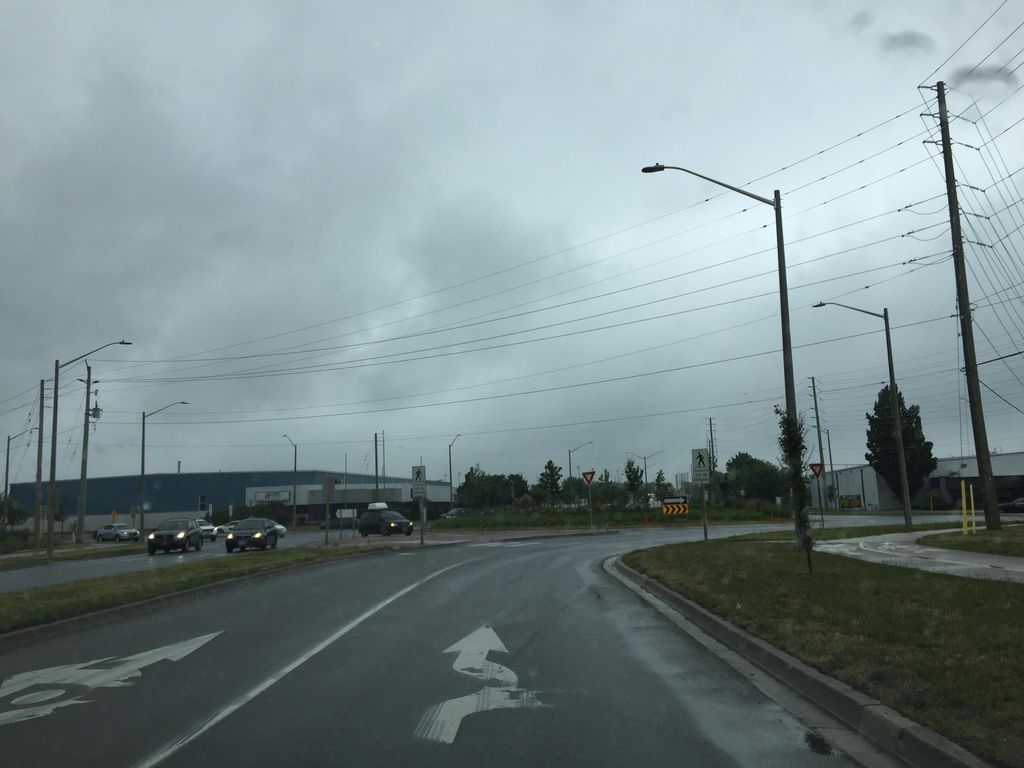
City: kitchener-waterloo